Question: In I've got two matrices,L1 and L2, containing in each row the coordinates (row, column) of several points in 2D space:
'''
L1=[1,1;2,2;3,3];
L2=[4,4;5,5;6,5;7,6;8,7];
'''
After plotting I've got this:

I'm trying to implement an algorithm that could lines that are . I've tried for quite a while. I guess that the simplest way of solving this is to follow these steps:
-First: suppose that L1 and L2 are two segments of the same line(L3).
-Next: Starting from (1,1) (or (8,7)) evaluate the orientation of the next point. In other words, the orientation that point (2,2) has from (1,1), point (3,3,) from (2,2), etc. And save those values.
-Next: Calculate from all orientation values the average value.
-Next: evaluate if the fusion points between fibers, that in this case are (3,3) and (4,4), follow a similar orientation.
-Results: If previous stage is TRUE, then fusion the fibers. If FALSE, do nothing.
One key point here is to establish a reference from which orientation angles can be measured. Maybe this approach is too complicated. I guess there is a simpler way and less memory consuming way. Thank you.
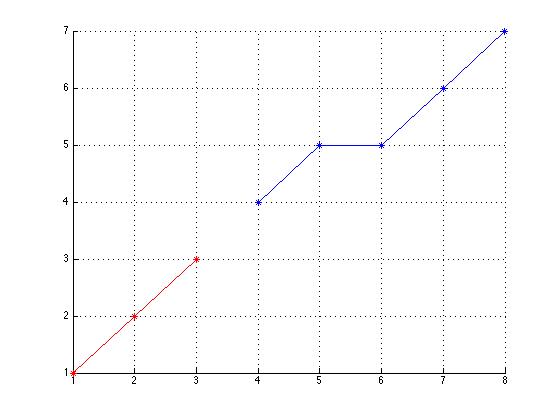
Answer: Code -
'''
% We need to set a tolerance value for the similarity of slopes between the
% main data and the "fusion" data. This tolerance is in degrees, so basically
% means that the fiber must be within TOL degrees left or right of the overall data average.
TOL = 10;
% Slightly different and a more general data probably
L1=[2,3;3,5;4,10];
L2=[7,15;8,19;9,21];
L_fiber = [L1(end,:);L2(1,:)];
% Slopes calculation
a1 = diff(L1);
m1 = a1(:,2)./a1(:,1);
a2 = diff(L2);
m2 = a2(:,2)./a2(:,1);
% Overall slope for the main data
m = mean([m1;m2]);
a_fiber = diff(L_fiber);
m_fiber = a_fiber(:,2)./a_fiber(:,1);
m_fiber_mean = mean(m_fiber);
% Checking if the fiber mean is within the limits set by TOL
deg_max = atan(m)*(180/pi) + TOL;
deg_min = atan(m)*(180/pi) - TOL;
slope_max = tan(deg_max*pi/180);
slope_min = tan(deg_min*pi/180);
if m_fiber_mean >= slope_min && m_fiber_mean <= slope_max
out = true;
disp('Yes the fusion matches the overall data');
else
out = false;
disp('No the fusion does not match the overall data');
end
'''
Hope this settles it!